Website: macys
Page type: gifting
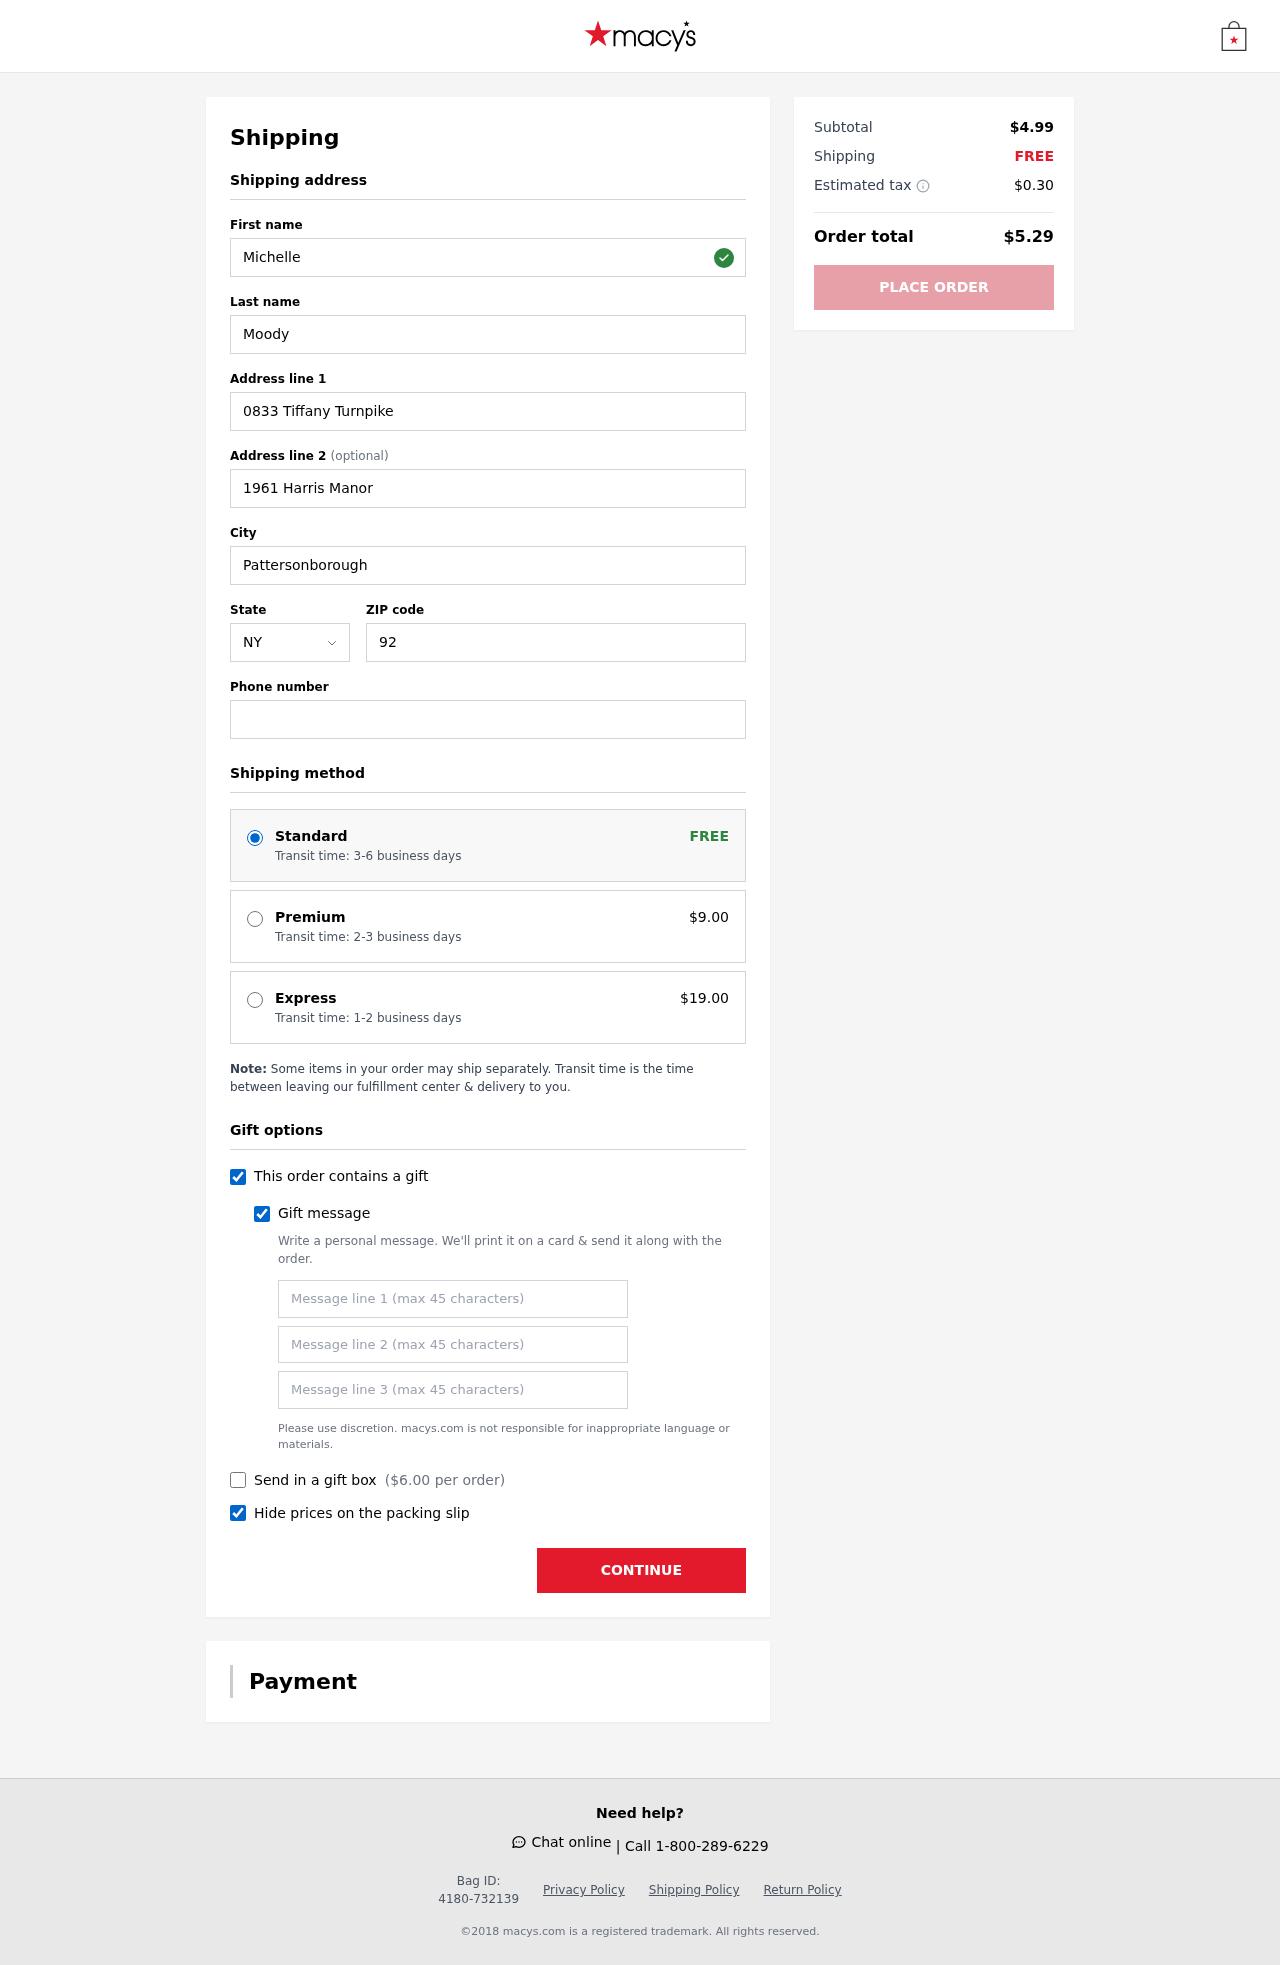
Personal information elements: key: PII_STATE_ABBR
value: NY
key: PII_FIRSTNAME
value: Michelle
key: PII_LASTNAME
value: Moody
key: PII_STREET
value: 0833 Tiffany Turnpike
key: PII_STREET2
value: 1961 Harris Manor
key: PII_CITY
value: Pattersonborough
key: PII_POSTCODE
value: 92754
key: PII_PHONE
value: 9338845446
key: PII_GIFT_MESSAGE
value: Hey Dustin! I came across these cookies and thought of you—they're just as sweet and memorable as our hangouts. Enjoy treating yourself; you deserve it!  Michelle
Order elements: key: ORDER_SHIPPING_STANDARD
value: Transit time: 3-6 business days
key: ORDER_SHIPPING_PREMIUM
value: Transit time: 2-3 business days
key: ORDER_SHIPPING_PREMIUM_PRICE
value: $9.00
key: ORDER_SHIPPING_EXPRESS
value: Transit time: 1-2 business days
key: ORDER_SHIPPING_EXPRESS_PRICE
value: $19.00
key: ORDER_GIFT_BOX_PRICE
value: $6.00
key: ORDER_SUBTOTAL
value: $4.99
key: ORDER_SHIPPING_COST
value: FREE
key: ORDER_TAX
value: $0.30
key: ORDER_TOTAL
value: $5.29